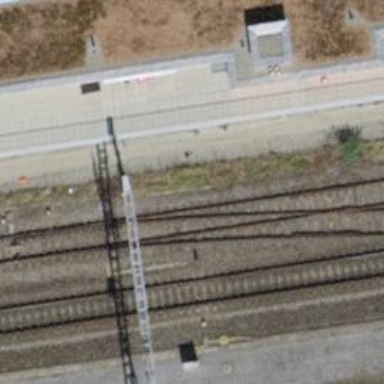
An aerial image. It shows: Single-track electrified railway siding with contact line.